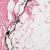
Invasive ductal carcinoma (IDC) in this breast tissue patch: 0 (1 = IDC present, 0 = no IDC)